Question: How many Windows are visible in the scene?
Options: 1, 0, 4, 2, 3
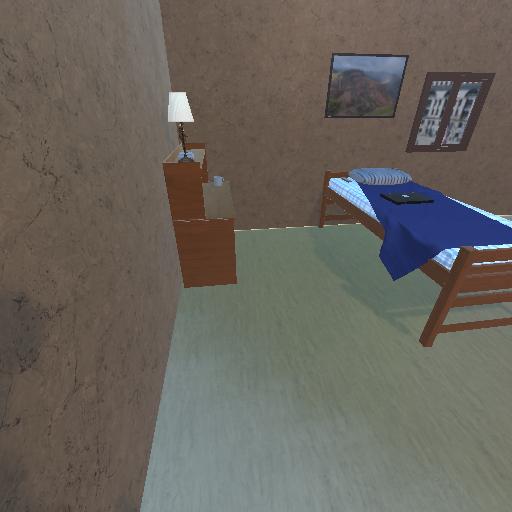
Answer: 1